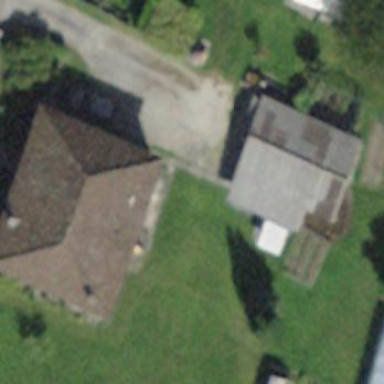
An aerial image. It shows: Detached building.